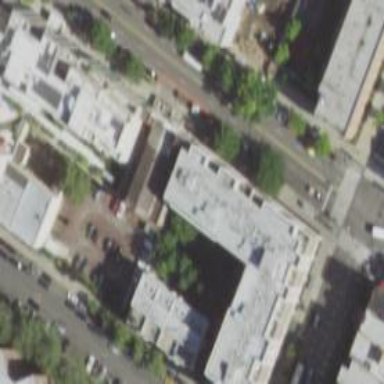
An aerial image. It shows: Clinic.